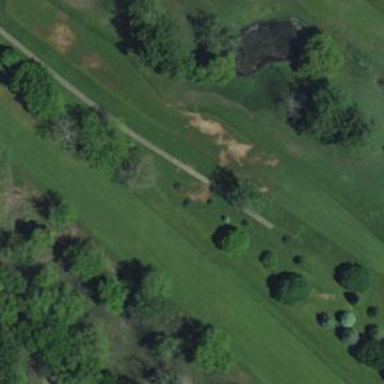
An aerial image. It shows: Golf fairway surrounded by grass.